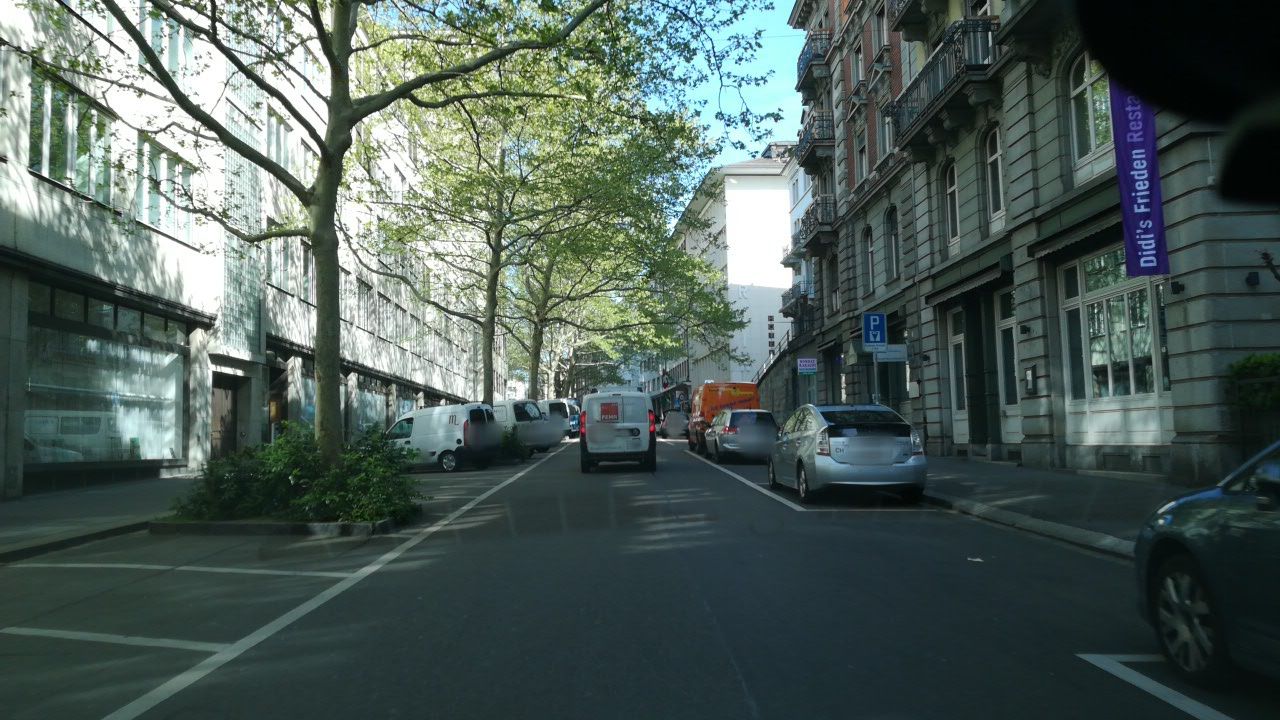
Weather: clear
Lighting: day
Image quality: good
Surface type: driving surface
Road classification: tertiary
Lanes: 1
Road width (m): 2
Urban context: urban centre
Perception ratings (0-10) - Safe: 8.83, Lively: 8.93, Beautiful: 7.45, Boring: 4.18, Depressing: 2.37, Wealthy: 7.95